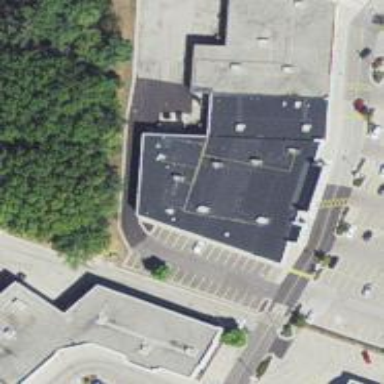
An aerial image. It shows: Commercial building that houses clothes shop.